Question: This might have very obvious solution but I'm afraid I cannot find out how to disable this specific page which pops up each single time I use the break command whilst debugging. Every time I have to close it because I don't need it; moreover, it pops up any next time I use the break command on the toolbar.
I'm using Visual Basic Express Edition 2010
How can this be disabled?

Thanks.
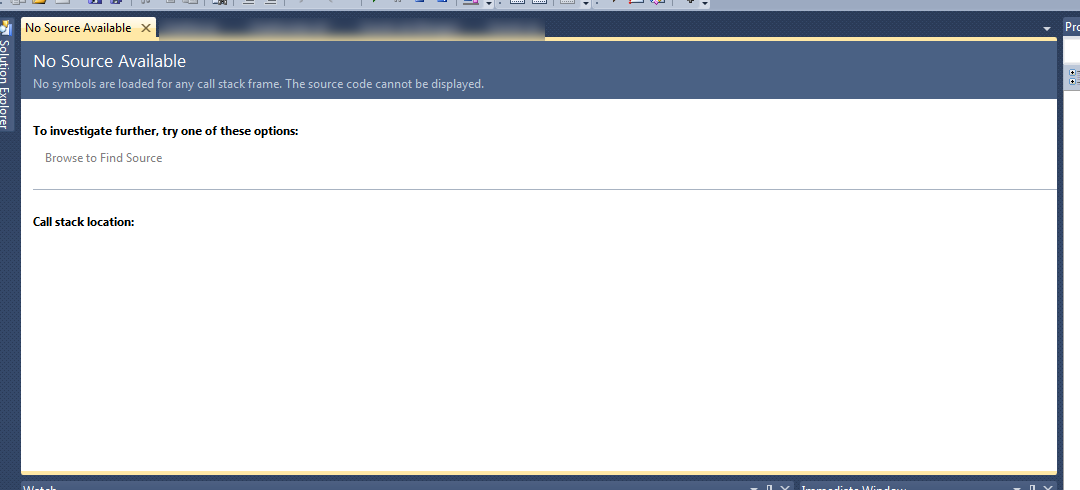
Answer: Just don't use Debug + Break All. It is typically useless anyway because it is pretty unlikely that you'll break your own code. Which is what the window is telling you. Set a breakpoint on a line of your own code, the code you want to debug or verify. Clicking in the left margin will set one.